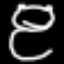
Label: frog